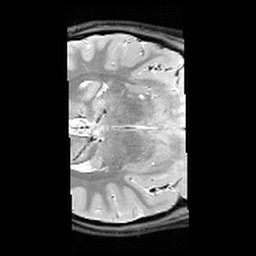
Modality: PDw
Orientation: axial
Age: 21
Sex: female
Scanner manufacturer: siemens
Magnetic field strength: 3 T
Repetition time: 6.49 s
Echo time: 0.016 s